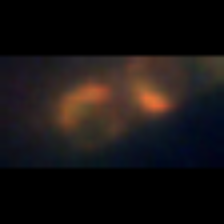
Taxon: Chaetoceros
Group: Diatoms